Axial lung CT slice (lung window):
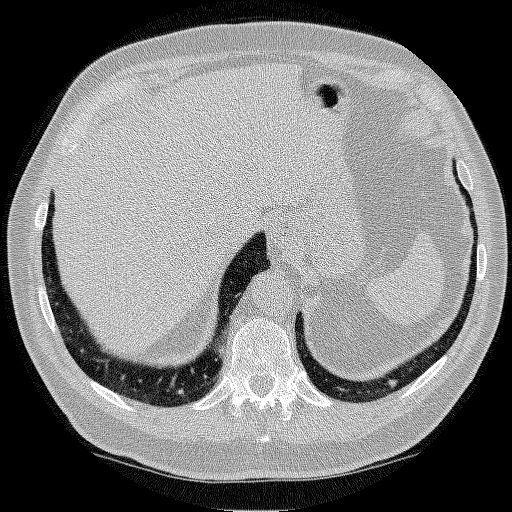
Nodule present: no